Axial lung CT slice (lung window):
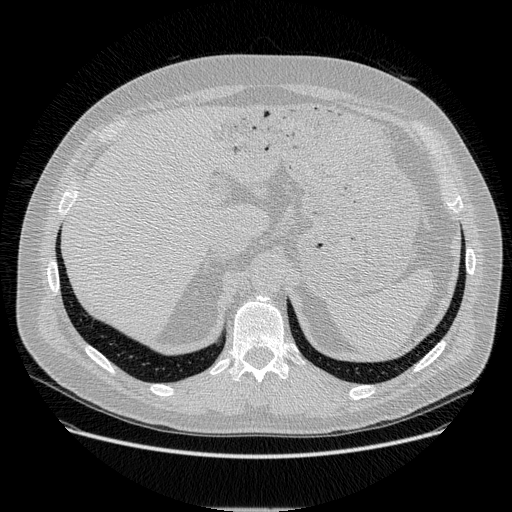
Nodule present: no